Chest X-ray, AP view. Patient: 31 years old, sex F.
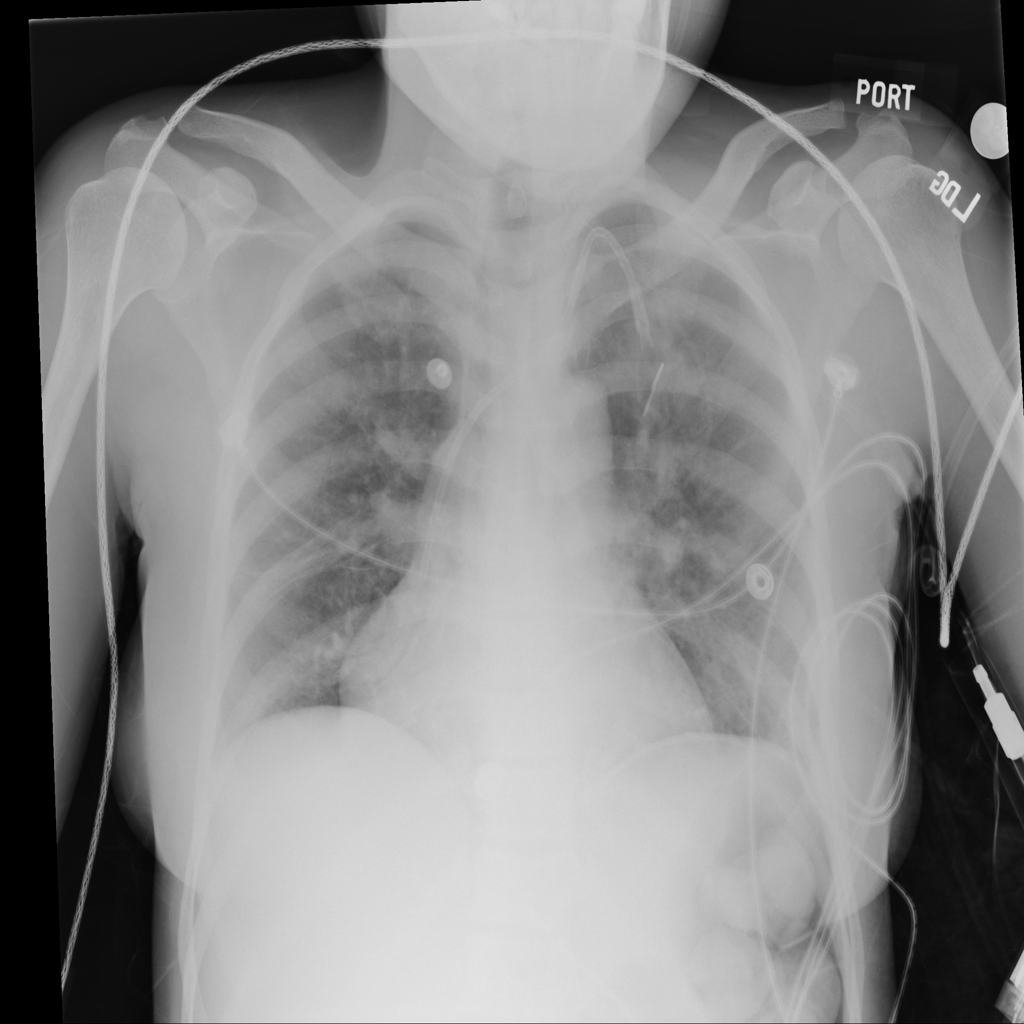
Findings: No Finding